Question: I am running an app with a SurfaceView. When the Surface view is visible and I press the 'power' button to lock the phone then return to the app the perspective is off. It appears to be rendering a "tall and skinny" view on the left side of my "short and wide" view.
When I look at onSurfaceChanged it is being called once when the phone is powered on with 'width=480 height=800' then again when after the phone is unlocked with 'width=800 height=480'. I am calling gl.glFrustumf() each frame with the correct new width/height data collected from onSurfaceChanged but something is still making my window appear skinny and tall, any ideas?
Edit:
Perhaps it has something to do with my view structure.
The Activities contentView is called MainView..
'''
MainView
/ UIView SurfaceView (I look wrong)
/
UI Elements
(These all look correct)
'''
Edit #2:
Screenshot:

The globe and the 'Download More' button are drawn in 3d. The Square in is a child of the UI view (other children of UIView also show up correctly). It appears as if the SurfaceView thinks the width is the height and the height is the width. I did more printing of the Surface View's Width and height and get this output:
'''
--Phone On Unlock Screen
--Activity onWindowFocusChanged called
I/System.out( 8817): ***********UI Width: 480 UI Height: 800
I/System.out( 8817): ***********Main Width: 480 Main Height: 800
I/System.out( 8817): ***********GL Width: 480 GL Height: 800
--App continues to run. These are triggered in GLSurfaceView onLayout
I/System.out( 8061): ***********UI Width: 800 UI Height: 480
I/System.out( 8061): ***********Main Width: 800 Main Height: 480
I/System.out( 8061): ***********GL Width: 800 GL Height: 480
I/System.out( 8061): ***********UI Width: 800 UI Height: 480
I/System.out( 8061): ***********Main Width: 800 Main Height: 480
I/System.out( 8061): ***********GL Width: 800 GL Height: 480
'''
So the Width and Height appear to fix themselves sometime after onWindowFocusChanged but graphically it never looks correct.
Edit #3:
'''
public void onSurfaceCreated(GL10 gl, EGLConfig config) {
}
'''
:)
'''
public void onSurfaceChanged(GL10 gl, int width, int height) {
mWidth = width;
mHeight = height;
mAspectRatio = (float) width / height;
mSurfaceChangedID++;
}
'''
Then I since I have something ideas rendered in 3d and others as 2d UI elements I setup the projection each frame in the onDraw
'''
public void onDrawFrame(GL10 gl) {
gl.glClearColor( mClearColorR, mClearColorG, mClearColorB, 1.0f );
gl.glClear( GL10.GL_COLOR_BUFFER_BIT | GL10.GL_DEPTH_BUFFER_BIT );
for( each item ) {
if( item.Is3d() ) {
//For 3d Elements:
gl.glMatrixMode( GL10.GL_PROJECTION );
gl.glLoadIdentity();
gl.glFrustumf( mAspectRatio*-mHalfViewAngleTan, mAspectRatio*mHalfViewAngleTan, -mHalfViewAngleTan, mHalfViewAngleTan, mNearZClip, mFarZClip );
//Enable Lighting, Setup fog
...
} else {
//For UI Elements:
gl.glMatrixMode( GL10.GL_PROJECTION );
gl.glLoadIdentity();
gl.glOrthof( -0.5f*mAspectRatio, 0.5f*mAspectRatio, -0.5f, 0.5f, -1, 1 );
//Disable Lighting, Disable fog, Setup blending
...
}
//Setup client state and vertex buffers
...
gl.glDrawArrays( GL10.GL_TRIANGLES, 0, mdl.getVtxCount() );
}
}
'''
Edit #4:
Turns out it did have to do with View, I changed how the SurfaceView was added to its parent...
It was...
'''
getMainView().addView( m3DView );
'''
It is now...
'''
// add to parent view
{
Display display = getWindow().getWindowManager().getDefaultDisplay();
android.widget.AbsoluteLayout absLayout = new android.widget.AbsoluteLayout(this);
absLayout.setLayoutParams(new android.view.ViewGroup.LayoutParams(display.getWidth(), display.getHeight()));
absLayout.addView( m3DView, new android.view.ViewGroup.LayoutParams(display.getWidth(), display.getHeight()) );
getMainView().addView( absLayout );
}
'''
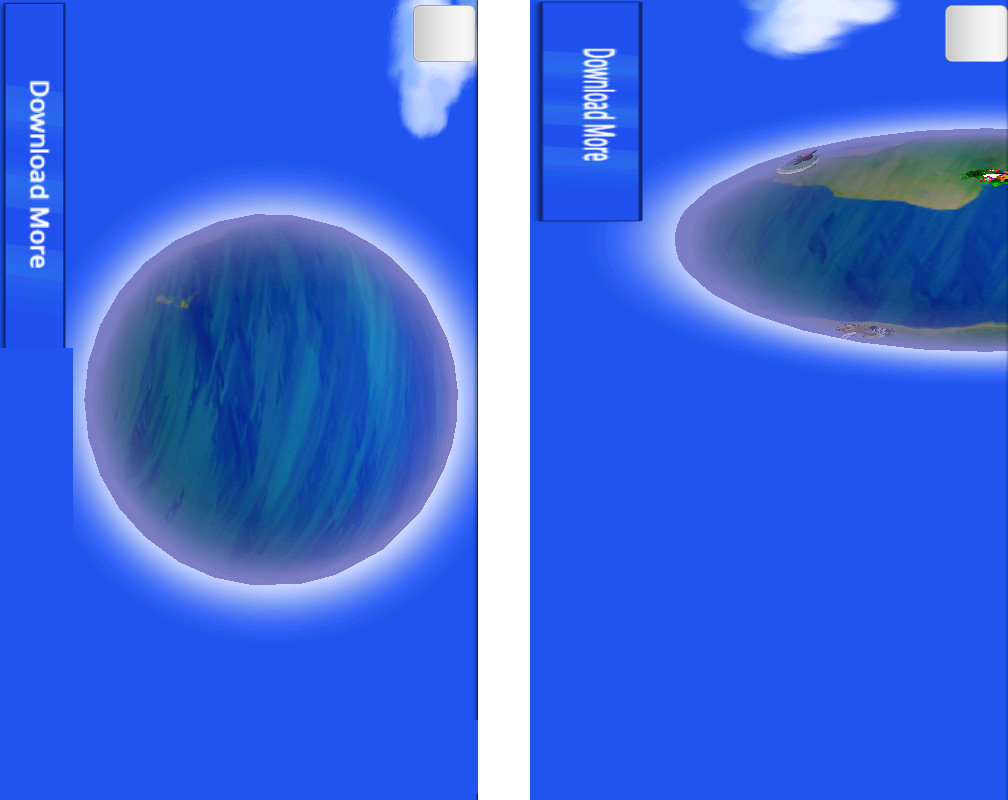
Answer: A GLSurfaceView must be notified when the activity is paused and resumed. GLSurfaceView clients are required to call onPause() when the activity pauses and onResume() when the activity resumes. These calls allow GLSurfaceView to pause and resume the rendering thread, and also allow GLSurfaceView to release and recreate the OpenGL display.
This should solve your problem.